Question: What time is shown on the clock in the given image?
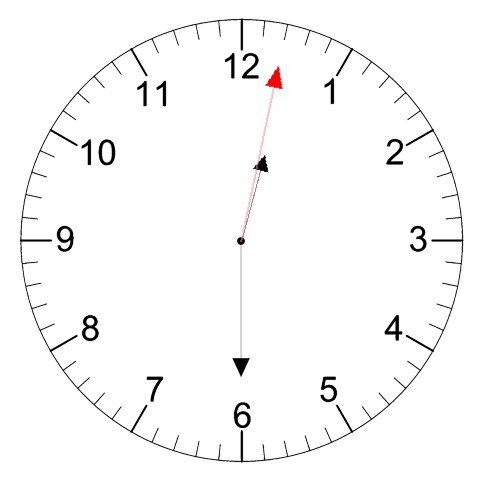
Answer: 12:30:02